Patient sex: F
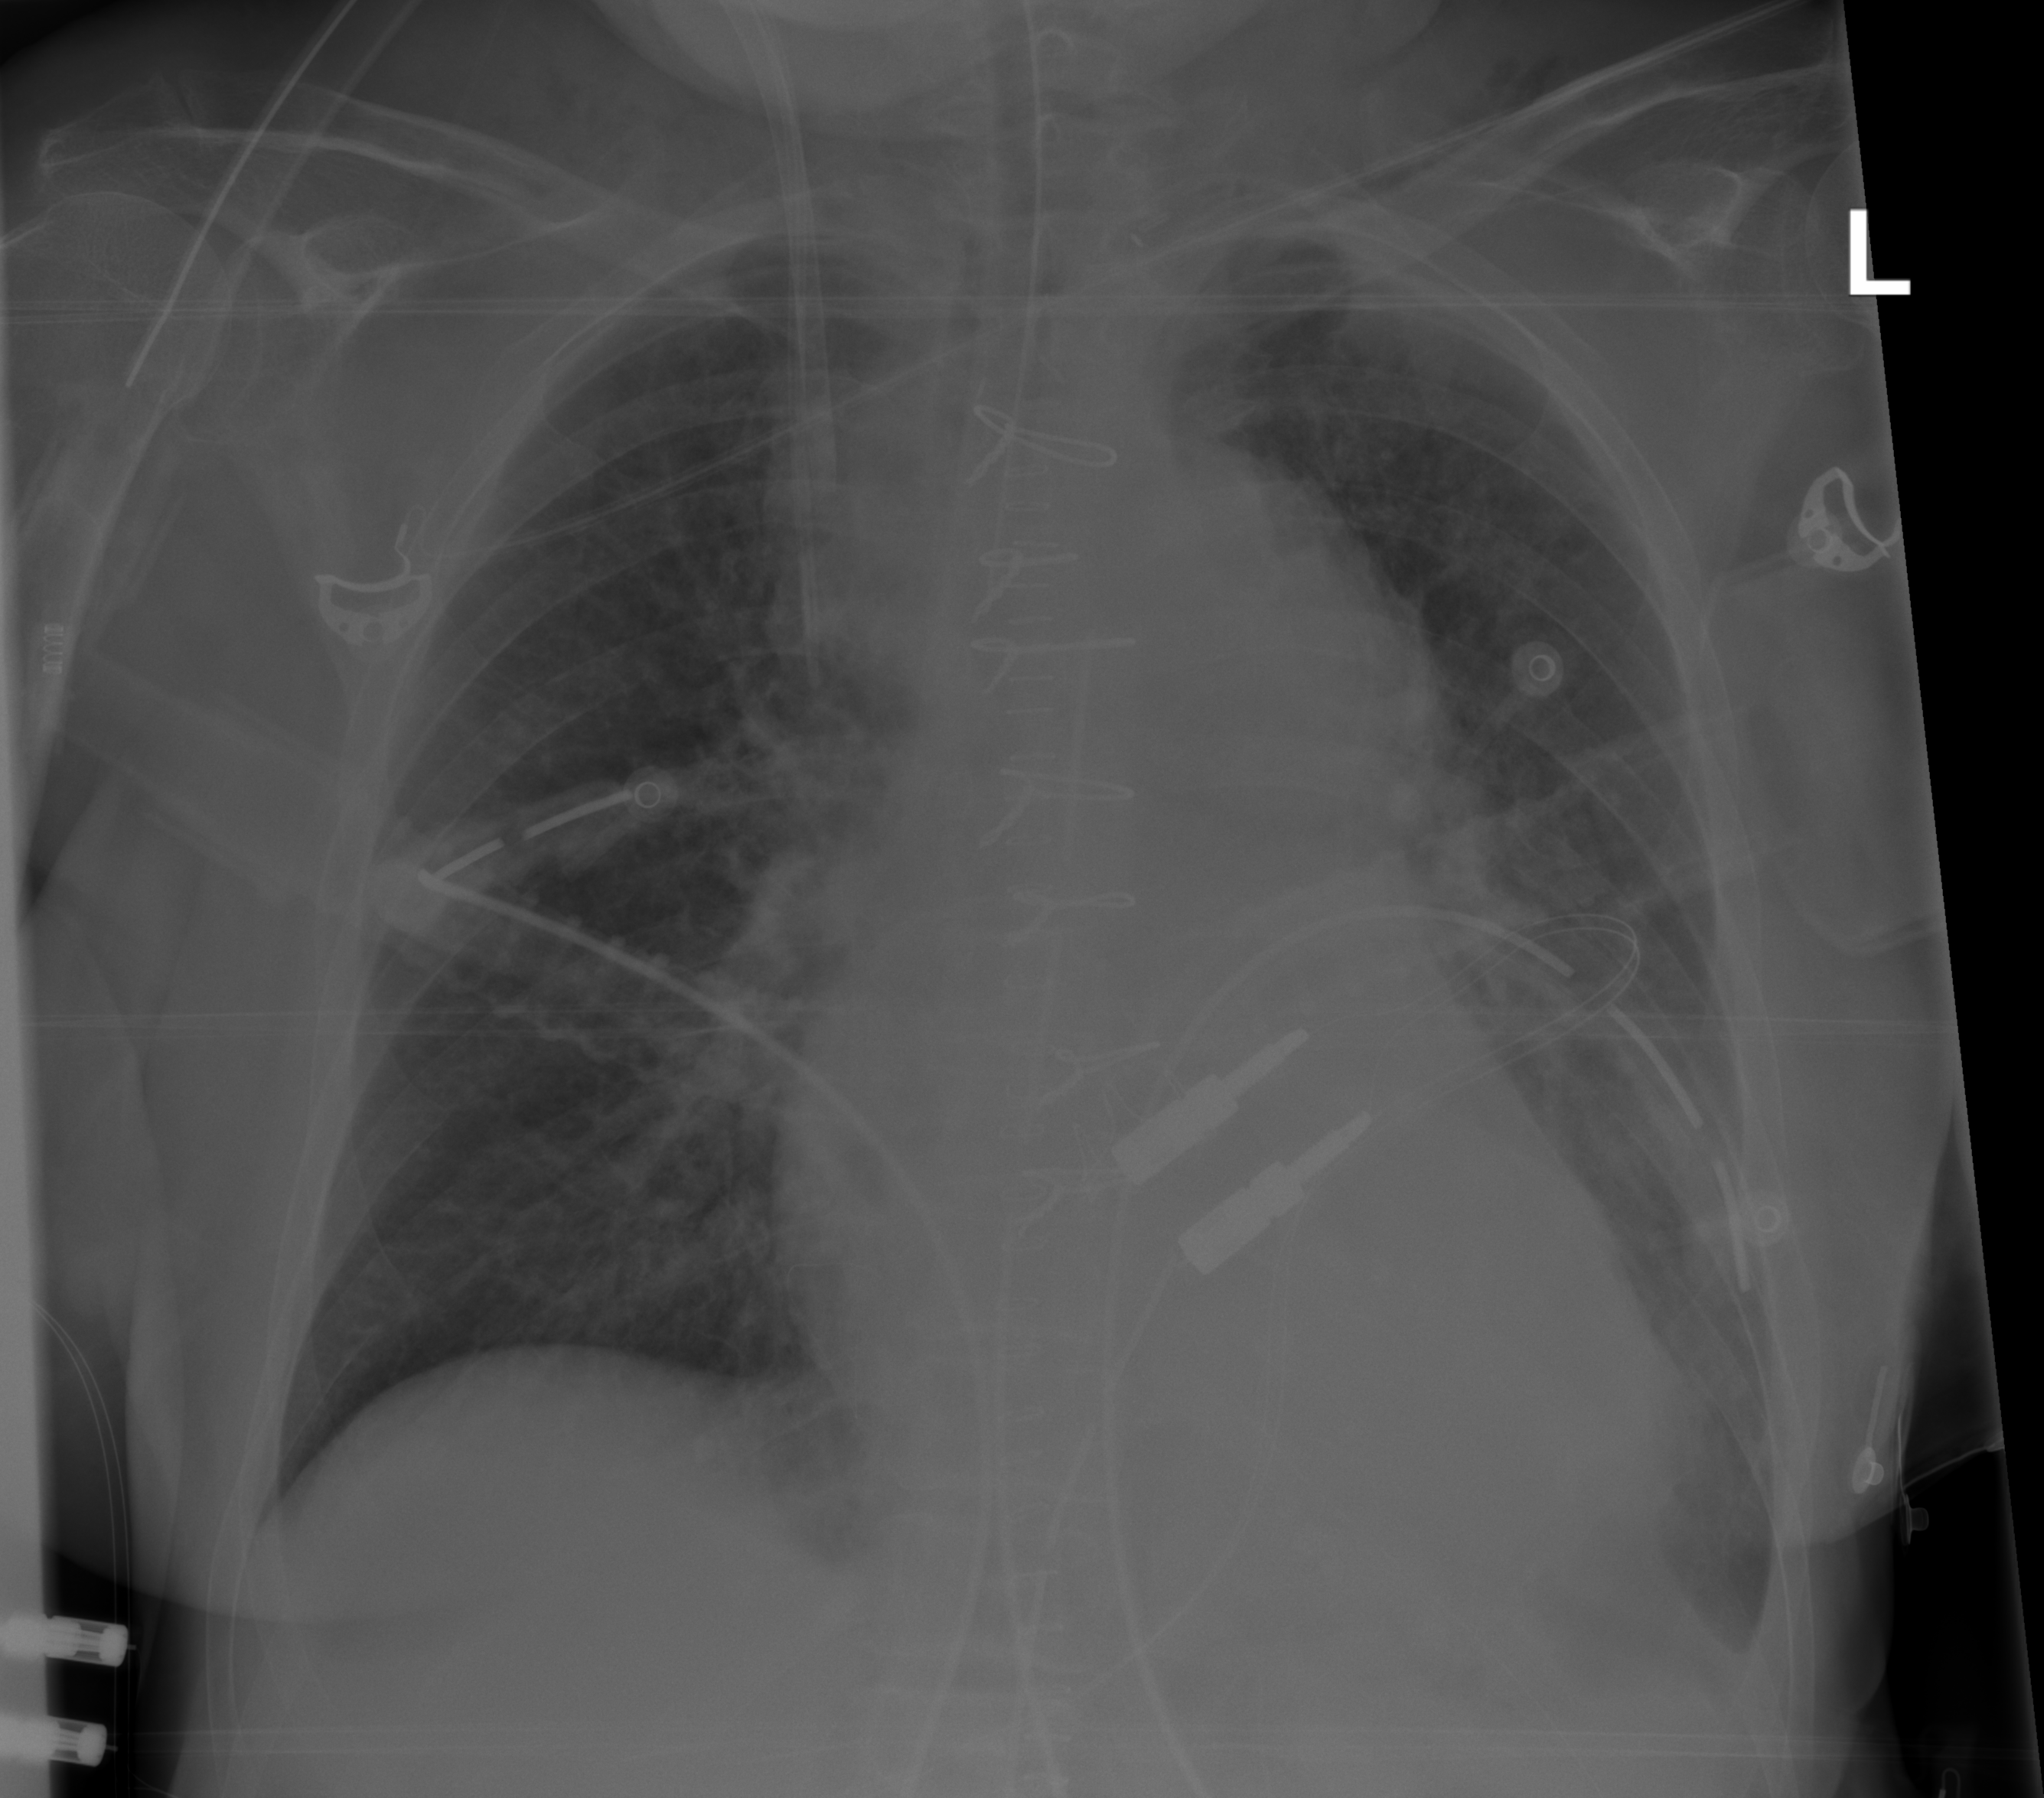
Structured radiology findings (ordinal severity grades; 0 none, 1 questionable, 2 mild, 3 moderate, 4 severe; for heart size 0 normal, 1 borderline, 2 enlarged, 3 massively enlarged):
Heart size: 2
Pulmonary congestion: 2
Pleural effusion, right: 0
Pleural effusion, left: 2
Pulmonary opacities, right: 0
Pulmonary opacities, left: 0
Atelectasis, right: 0
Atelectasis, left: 0